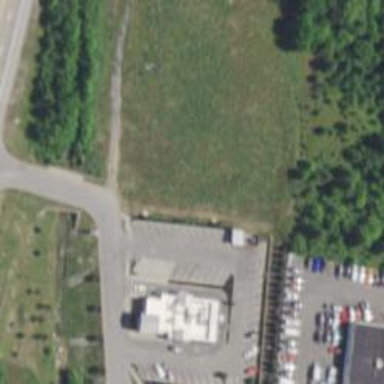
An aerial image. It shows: Parking area with asphalt surface.